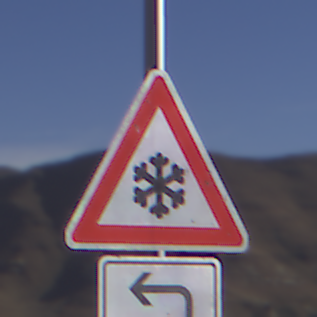
Verkehrszeichen: SchneeOderEisglaette
Zusatzzeichen unten: RichtungsangabeDurchPfeile2
Umgebung: Outdoor, Nature
Tageszeit: Midday
Wetter: Clear
Licht: Natural
Jahreszeit: NotSpecified
Kontrast: HighContrast